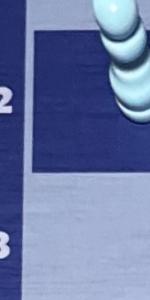
Label: Empty